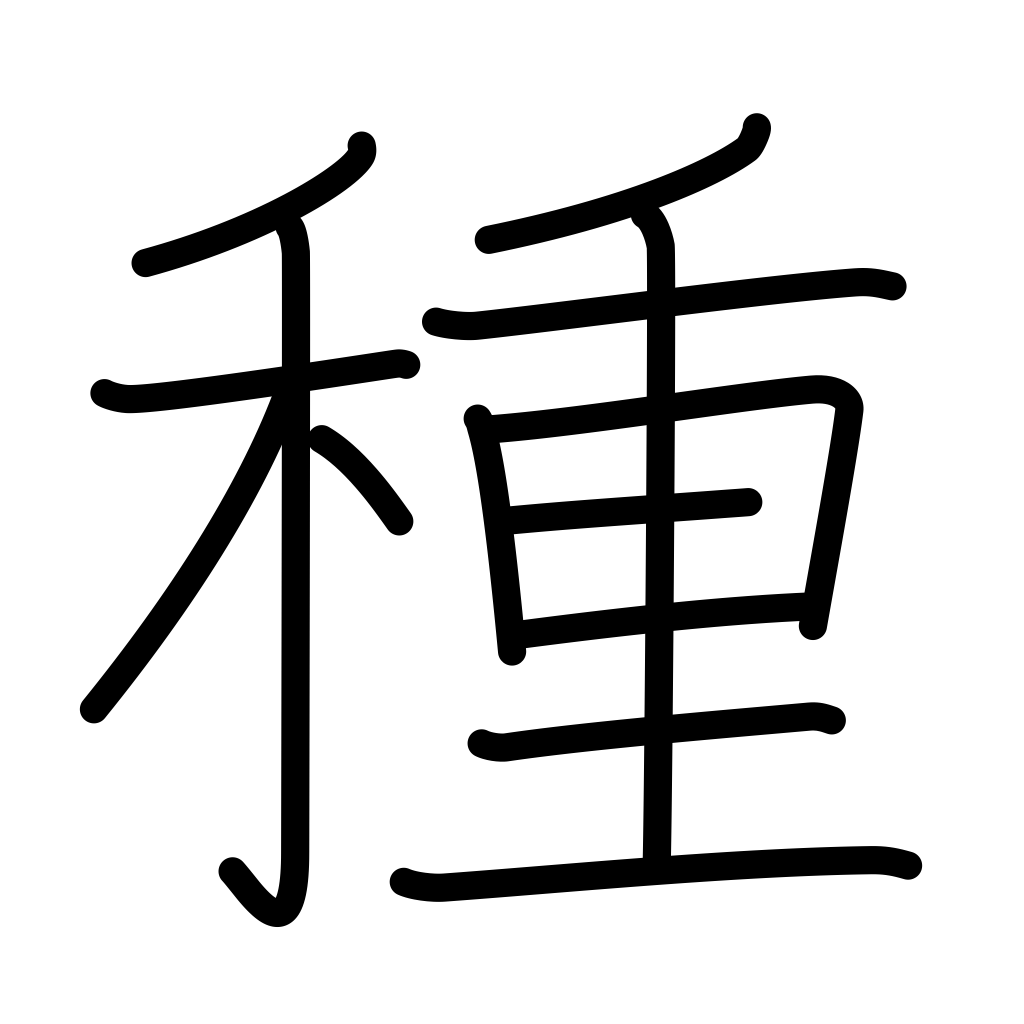
Meaning: species, kind, class, variety, seed